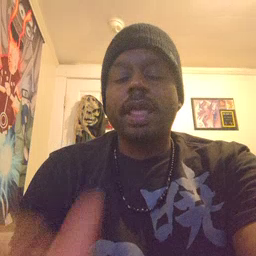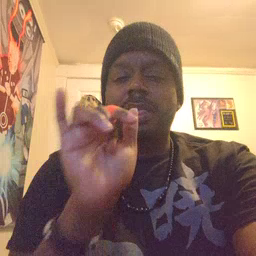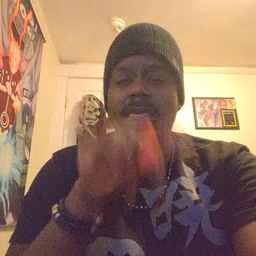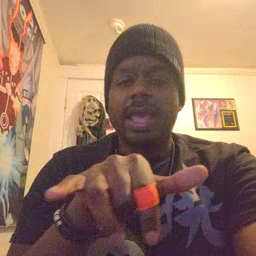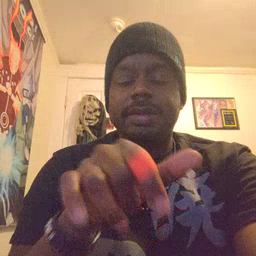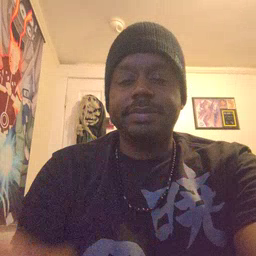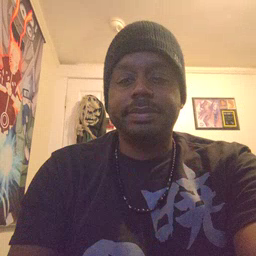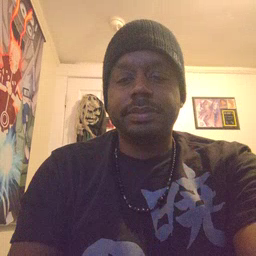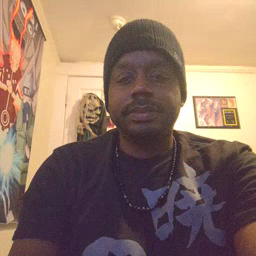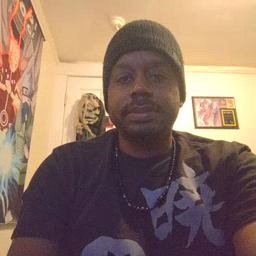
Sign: that